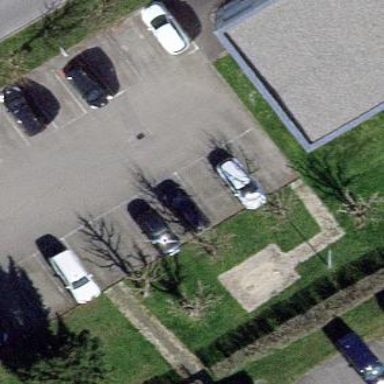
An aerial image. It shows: Parking area.